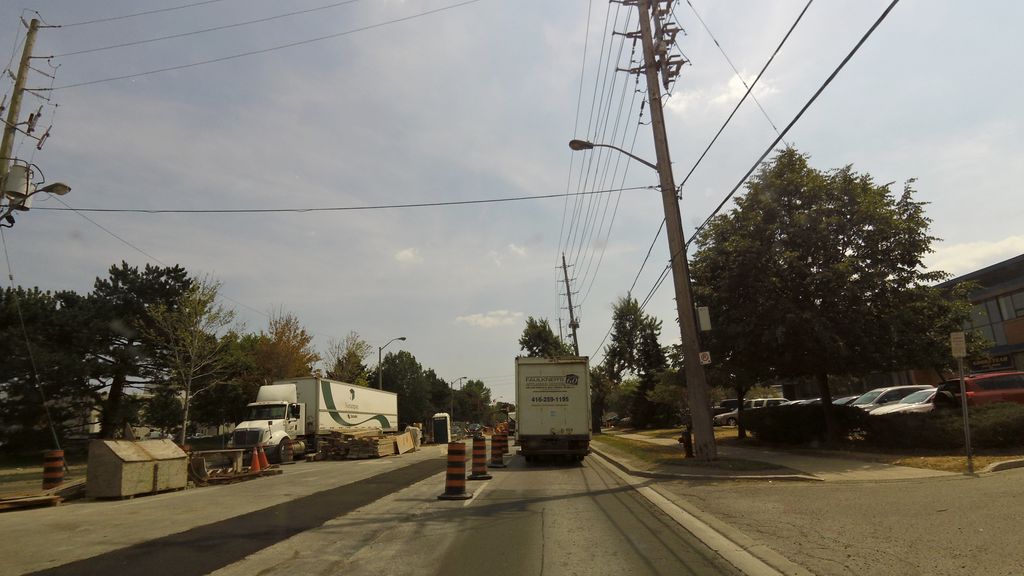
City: toronto